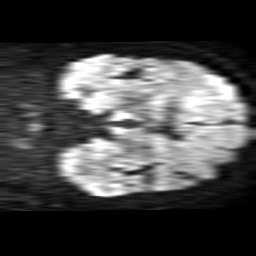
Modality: TRACE
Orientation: coronal
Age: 57
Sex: male
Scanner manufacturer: philips
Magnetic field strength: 1.5 T
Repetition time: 3.511 s
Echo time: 0.09257 s